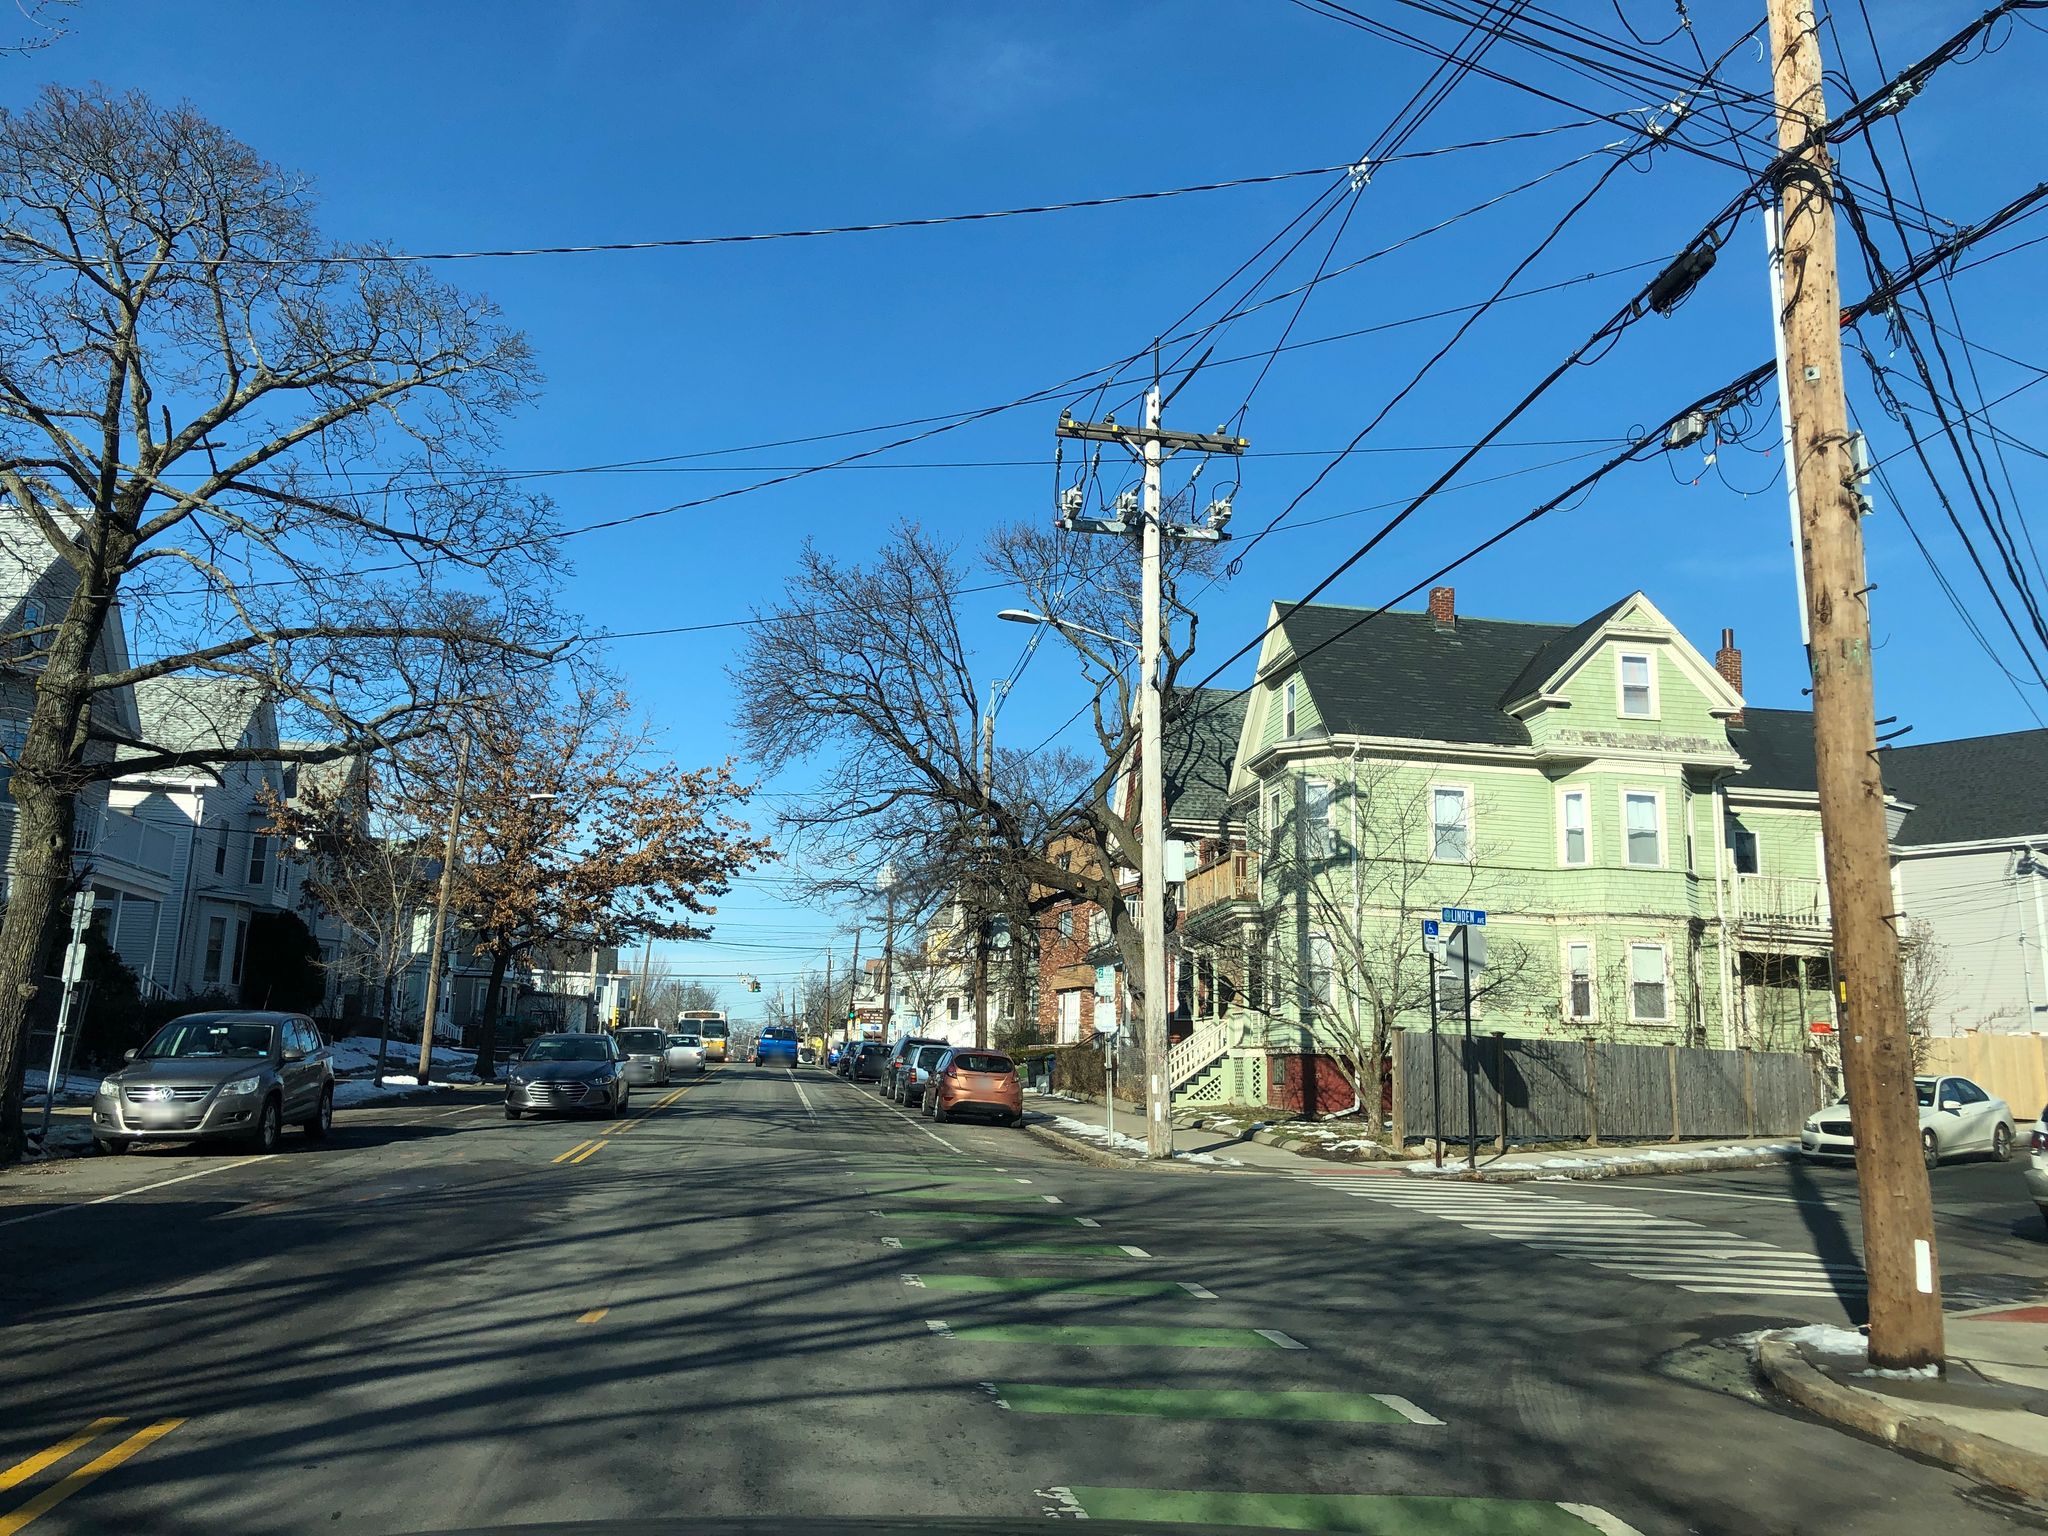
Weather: snowy
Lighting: day
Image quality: good
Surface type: walking surface
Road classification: secondary
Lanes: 2
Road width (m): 21.3
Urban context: urban centre
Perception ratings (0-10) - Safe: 6.48, Lively: 8.26, Beautiful: 5.48, Boring: 4.59, Depressing: 1.39, Wealthy: 4.91